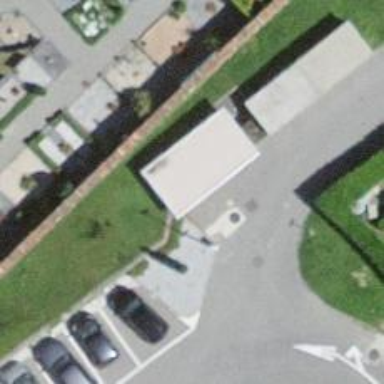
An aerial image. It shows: Toilets.